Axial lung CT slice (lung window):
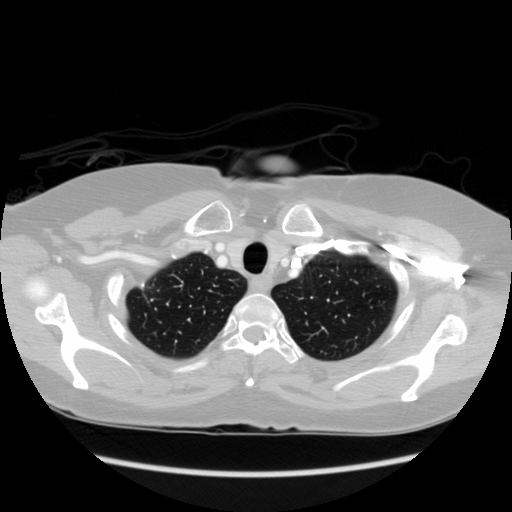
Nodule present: no